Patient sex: M
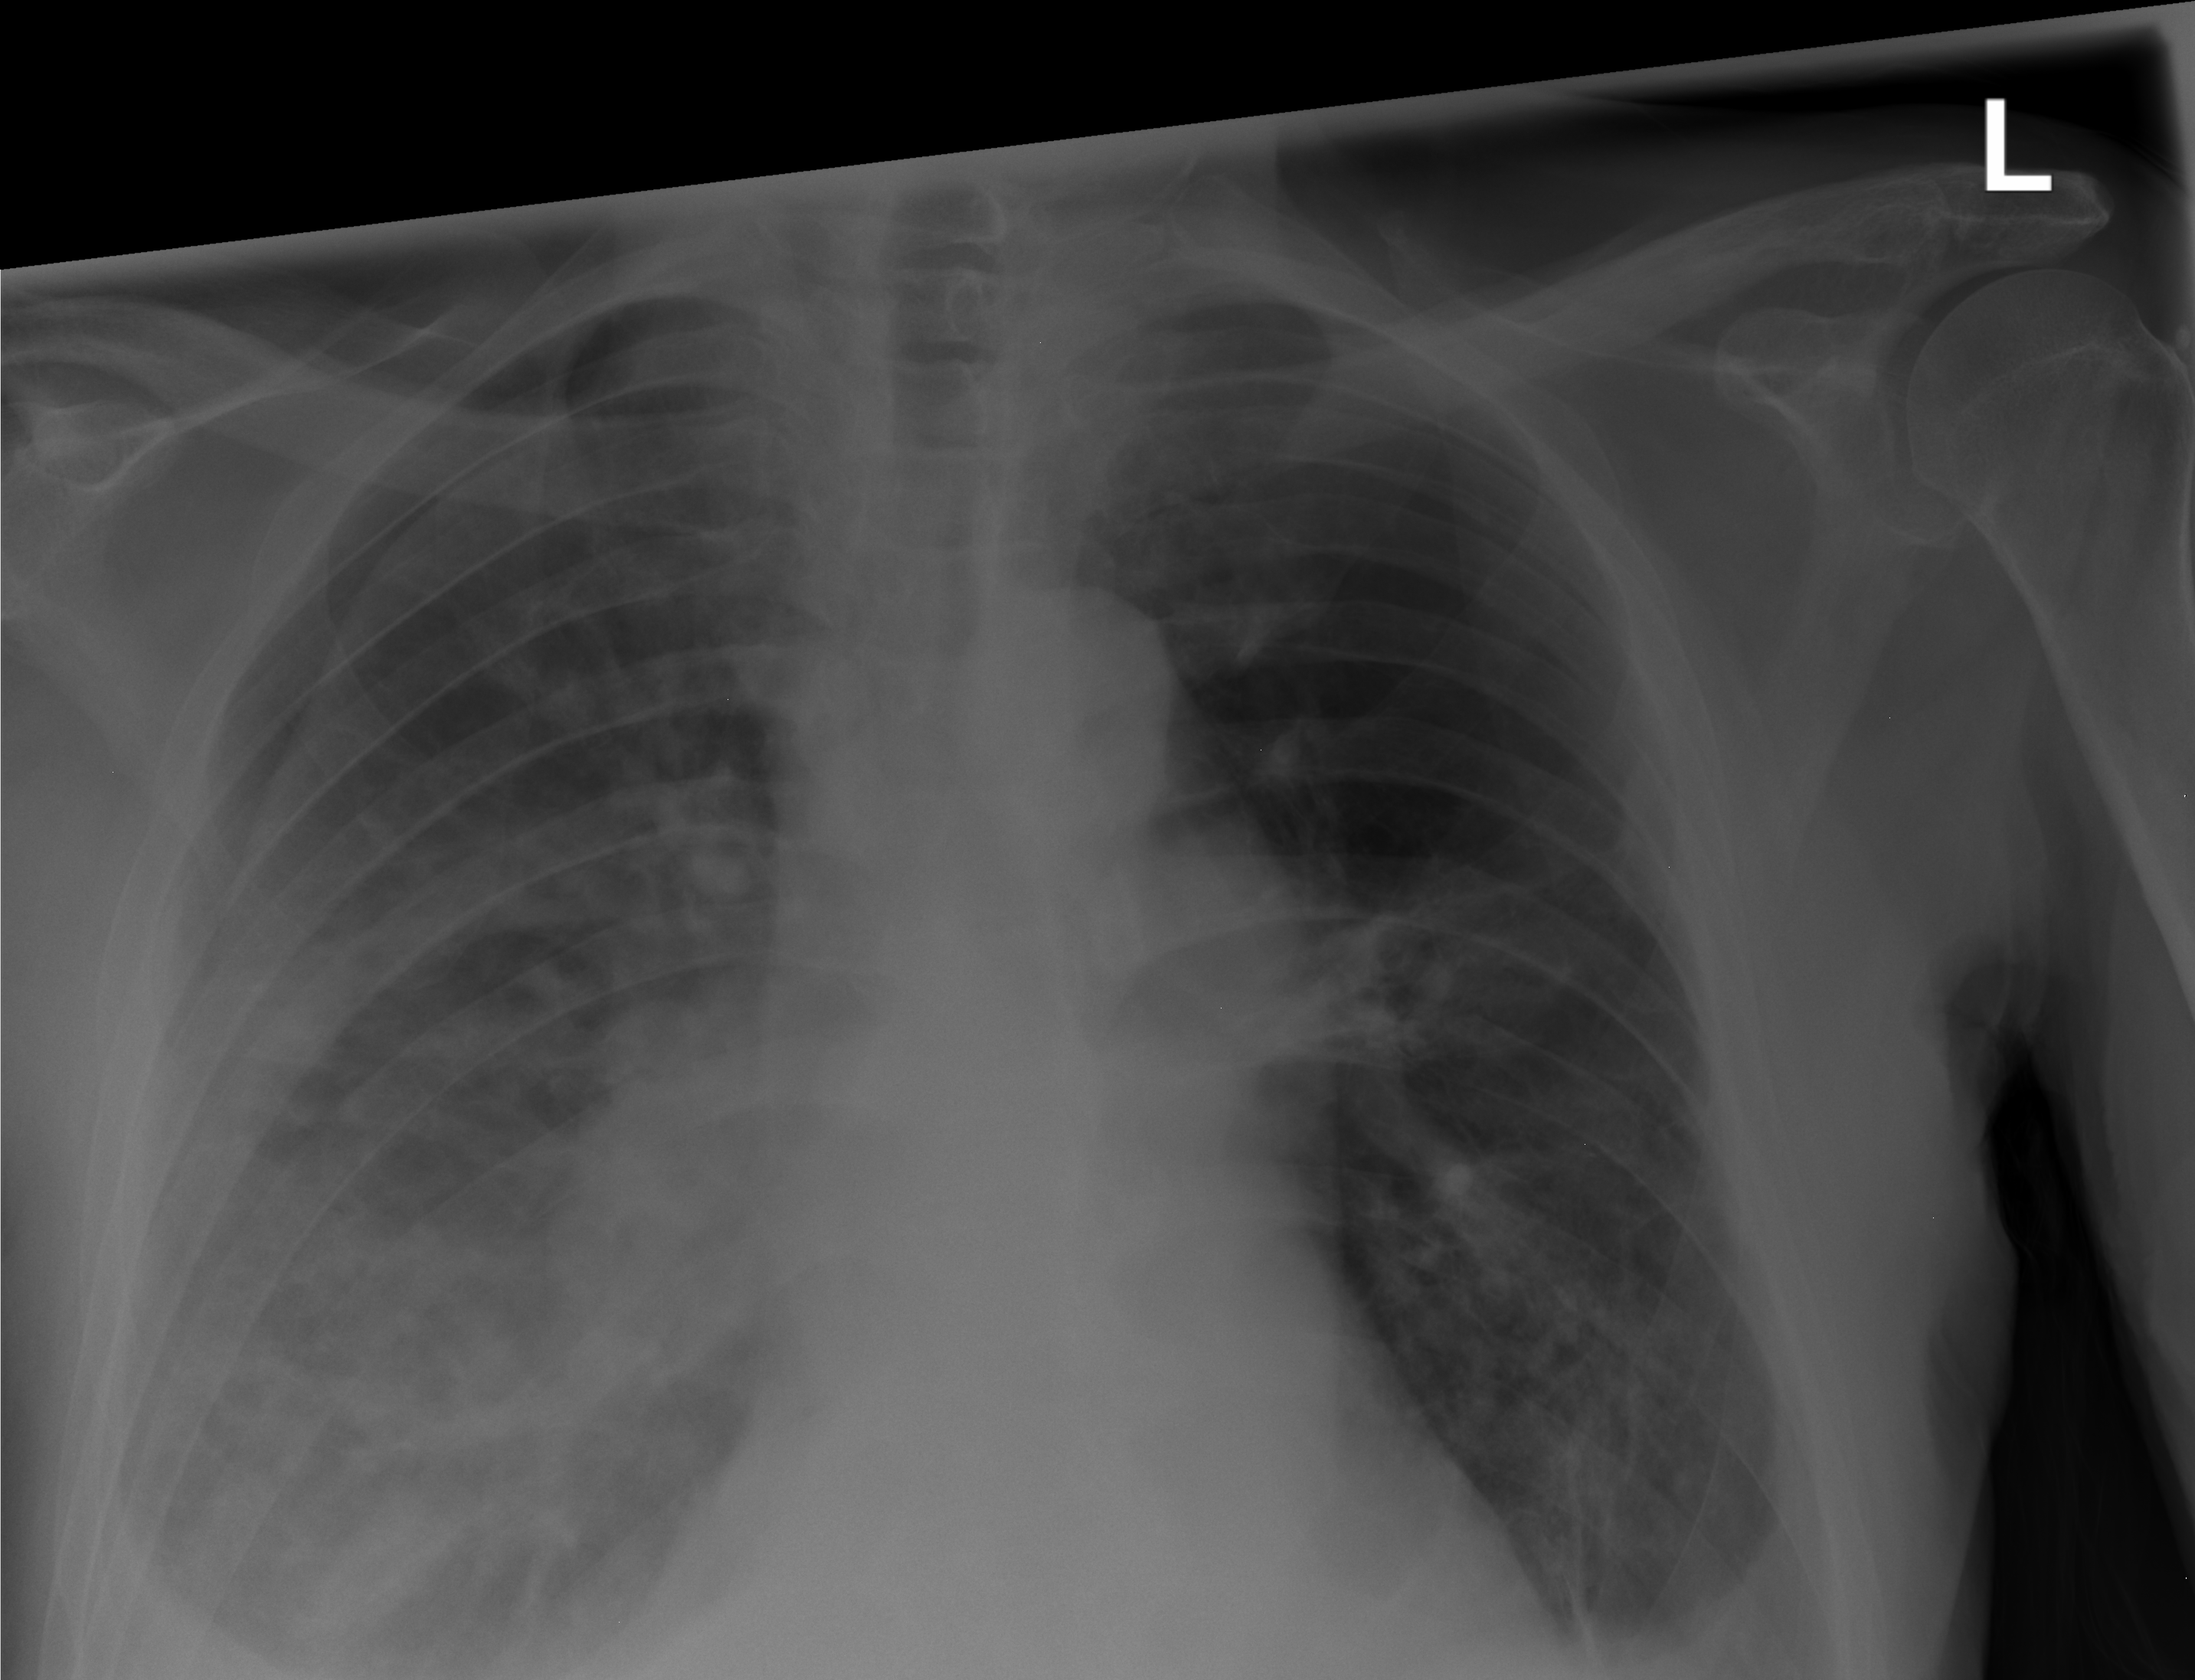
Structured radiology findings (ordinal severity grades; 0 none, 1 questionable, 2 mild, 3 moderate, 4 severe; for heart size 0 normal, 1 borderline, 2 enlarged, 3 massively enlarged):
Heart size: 0
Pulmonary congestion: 2
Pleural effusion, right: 3
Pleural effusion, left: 2
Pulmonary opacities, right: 2
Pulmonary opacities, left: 1
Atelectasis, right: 3
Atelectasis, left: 3